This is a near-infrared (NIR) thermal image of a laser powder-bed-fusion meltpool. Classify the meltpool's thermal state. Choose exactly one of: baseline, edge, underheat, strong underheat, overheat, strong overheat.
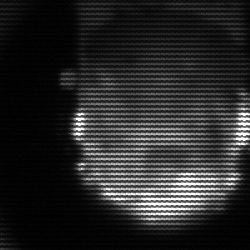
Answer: baseline